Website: apple
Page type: billing-address
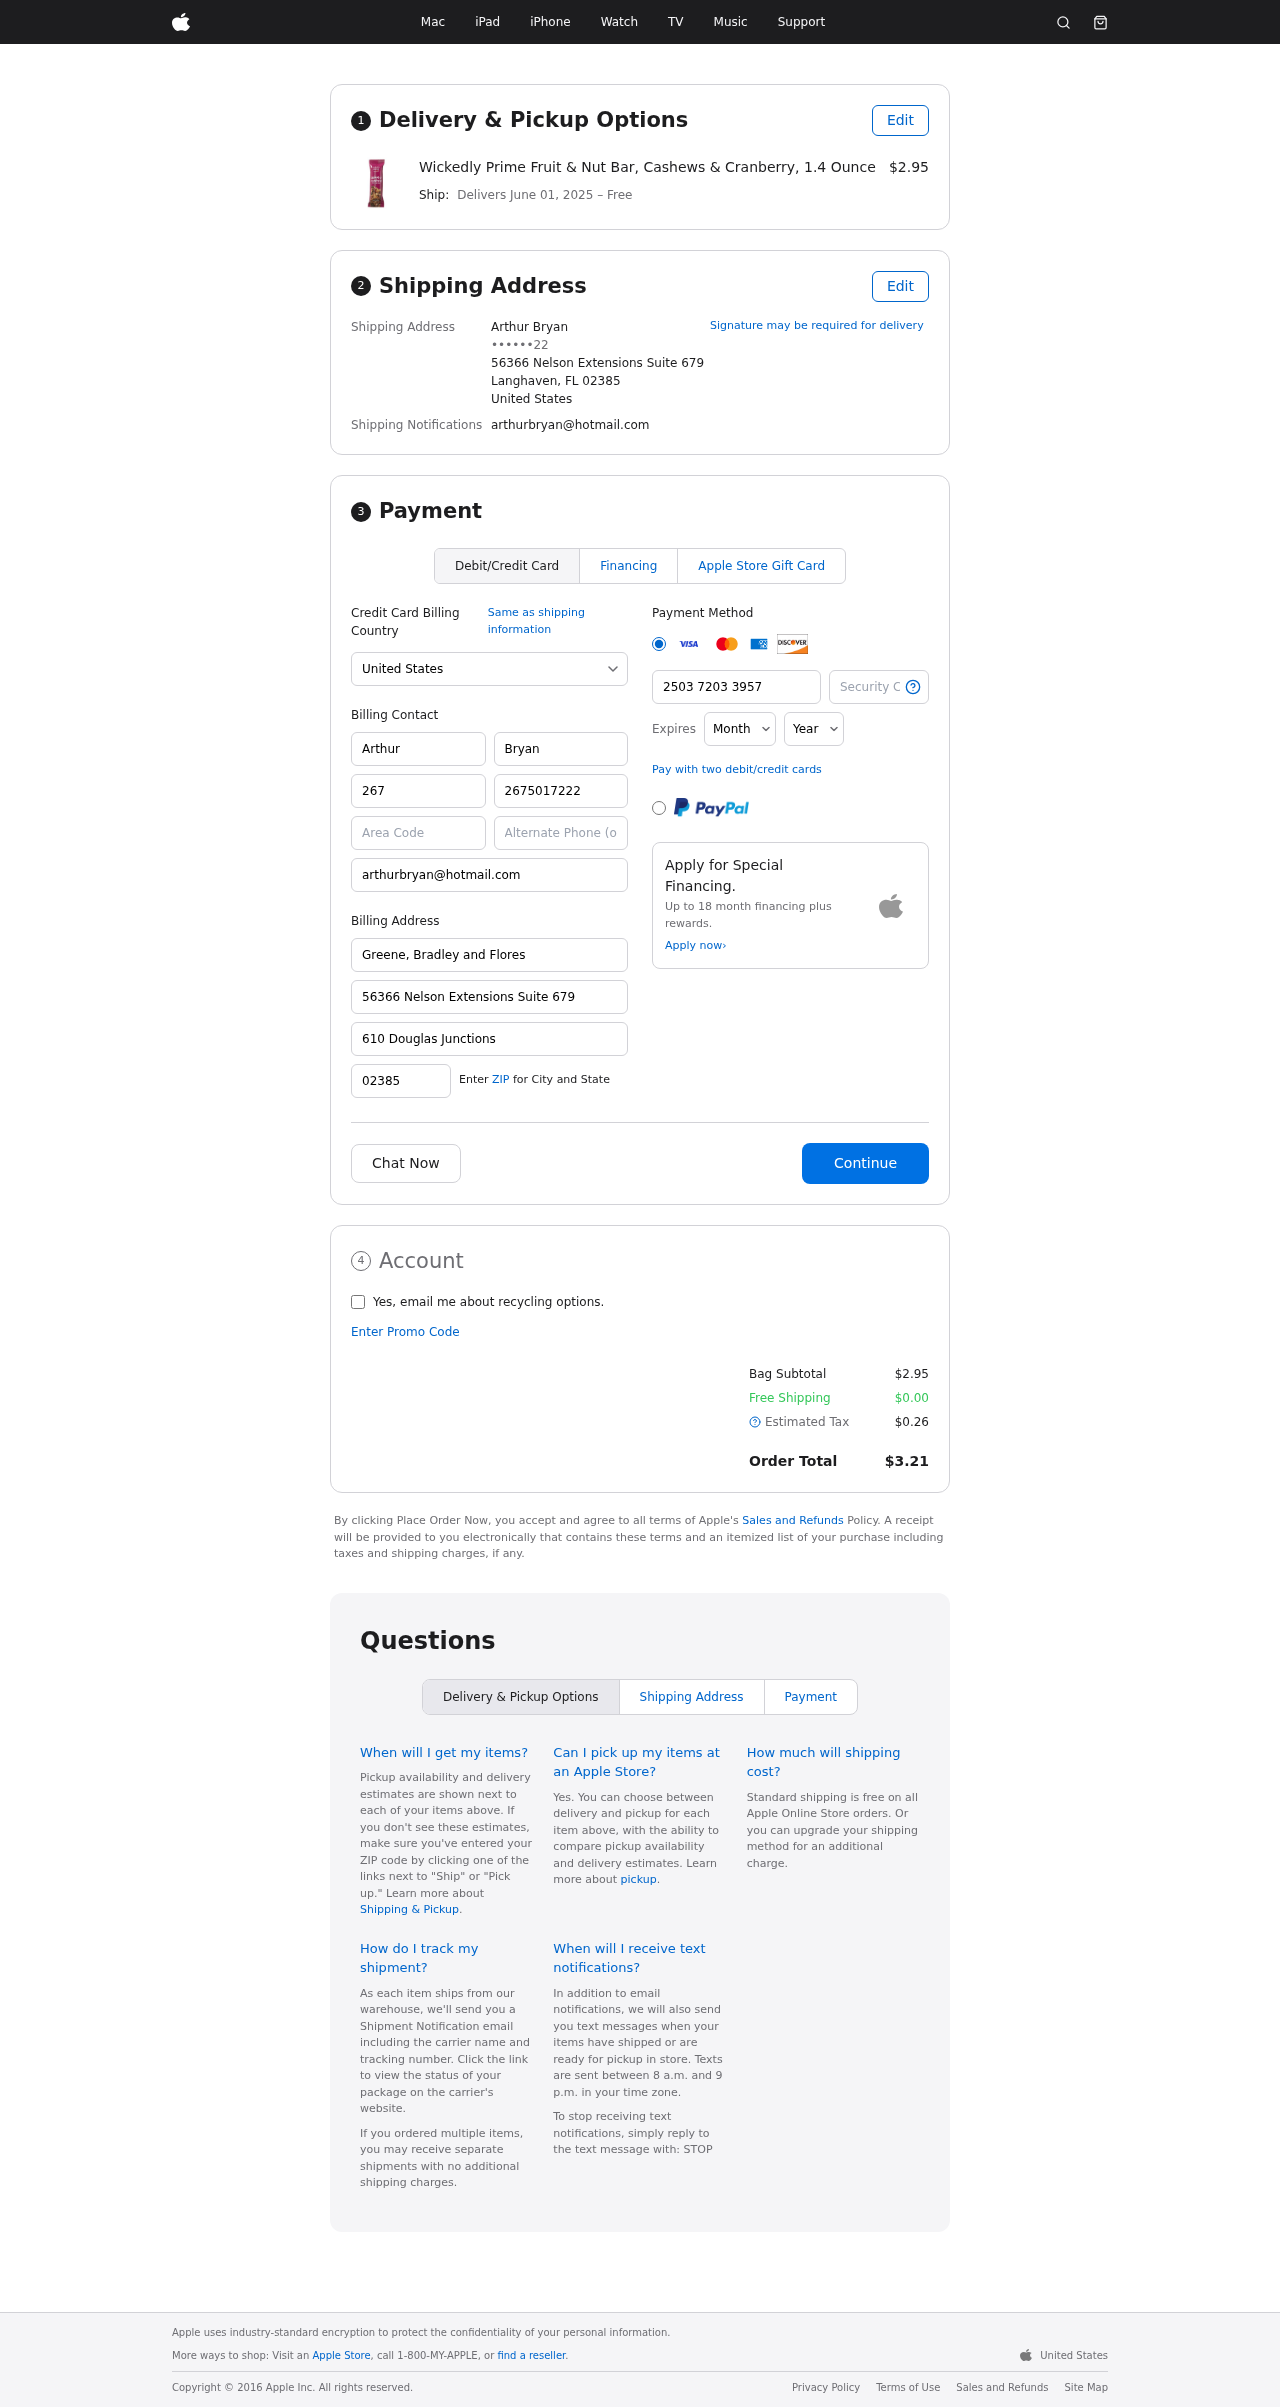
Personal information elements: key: PII_CARD_CVV
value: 167
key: PII_CARD_EXPIRY_MONTH
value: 05
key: PII_CARD_EXPIRY_YEAR
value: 30
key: PII_CARD_NUMBER
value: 2503 7203 3957 6192
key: PII_CITY_STATE_ZIP
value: Langhaven, FL 02385
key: PII_COUNTRY
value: United States
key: PII_EMAIL
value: arthurbryan@hotmail.com
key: PII_FULLNAME
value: Arthur Bryan
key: PII_STREET
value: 56366 Nelson Extensions Suite 679
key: PII_PHONE_MASKED
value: ••••••22
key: PII_BILLING_FIRSTNAME
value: Arthur
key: PII_BILLING_LASTNAME
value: Bryan
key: PII_BILLING_PHONE_AREA
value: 267
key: PII_BILLING_PHONE
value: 2675017222
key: PII_BILLING_EMAIL
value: arthurbryan@hotmail.com
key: PII_BILLING_COMPANY
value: Greene, Bradley and Flores
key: PII_BILLING_STREET
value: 56366 Nelson Extensions Suite 679
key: PII_BILLING_STREET2
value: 610 Douglas Junctions
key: PII_BILLING_POSTCODE
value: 02385
Product elements: key: PRODUCT1_NAME
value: Wickedly Prime Fruit & Nut Bar, Cashews & Cranberry, 1.4 Ounce
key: PRODUCT1_PRICE
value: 2.95
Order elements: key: ORDER_DELIVERY_DATE
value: June 01, 2025
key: ORDER_SUBTOTAL
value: $2.95
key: ORDER_SHIPPING_COST
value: $0.00
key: ORDER_TAX
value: $0.26
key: ORDER_TOTAL
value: $3.21